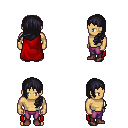
a pixel art fantasy rpg character, male body template, human, tanned skin, red cape, magenta pants, raven left-swept hairstyle, maroon shoes, four views (front, back, left, right), 2x2 character sprite sheet, small pixel art, hard edges, no anti-aliasing